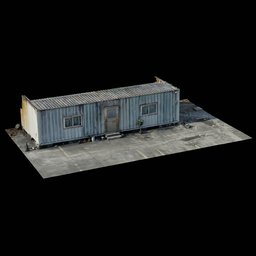
Label: architecture